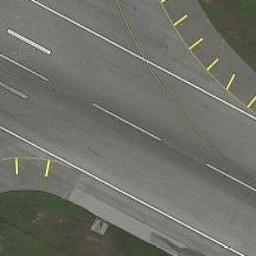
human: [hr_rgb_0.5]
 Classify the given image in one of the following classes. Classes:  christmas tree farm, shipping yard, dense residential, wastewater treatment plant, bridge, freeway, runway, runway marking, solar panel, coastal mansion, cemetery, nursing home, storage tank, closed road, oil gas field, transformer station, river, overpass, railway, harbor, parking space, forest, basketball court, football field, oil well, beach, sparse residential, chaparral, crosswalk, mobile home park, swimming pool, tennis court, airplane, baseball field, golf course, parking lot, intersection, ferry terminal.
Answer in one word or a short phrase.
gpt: runway